Interaction volume radius: 5 \u00c5
Interaction volume height: 30 \u00c5
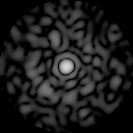
Disorder parameter: 0.8194